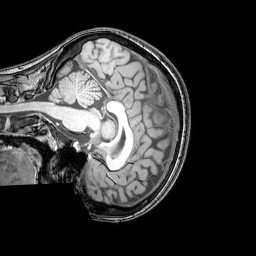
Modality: T1w
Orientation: sagittal
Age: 24
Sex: female
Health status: healthy
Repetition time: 0.081 s
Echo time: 0.037 s